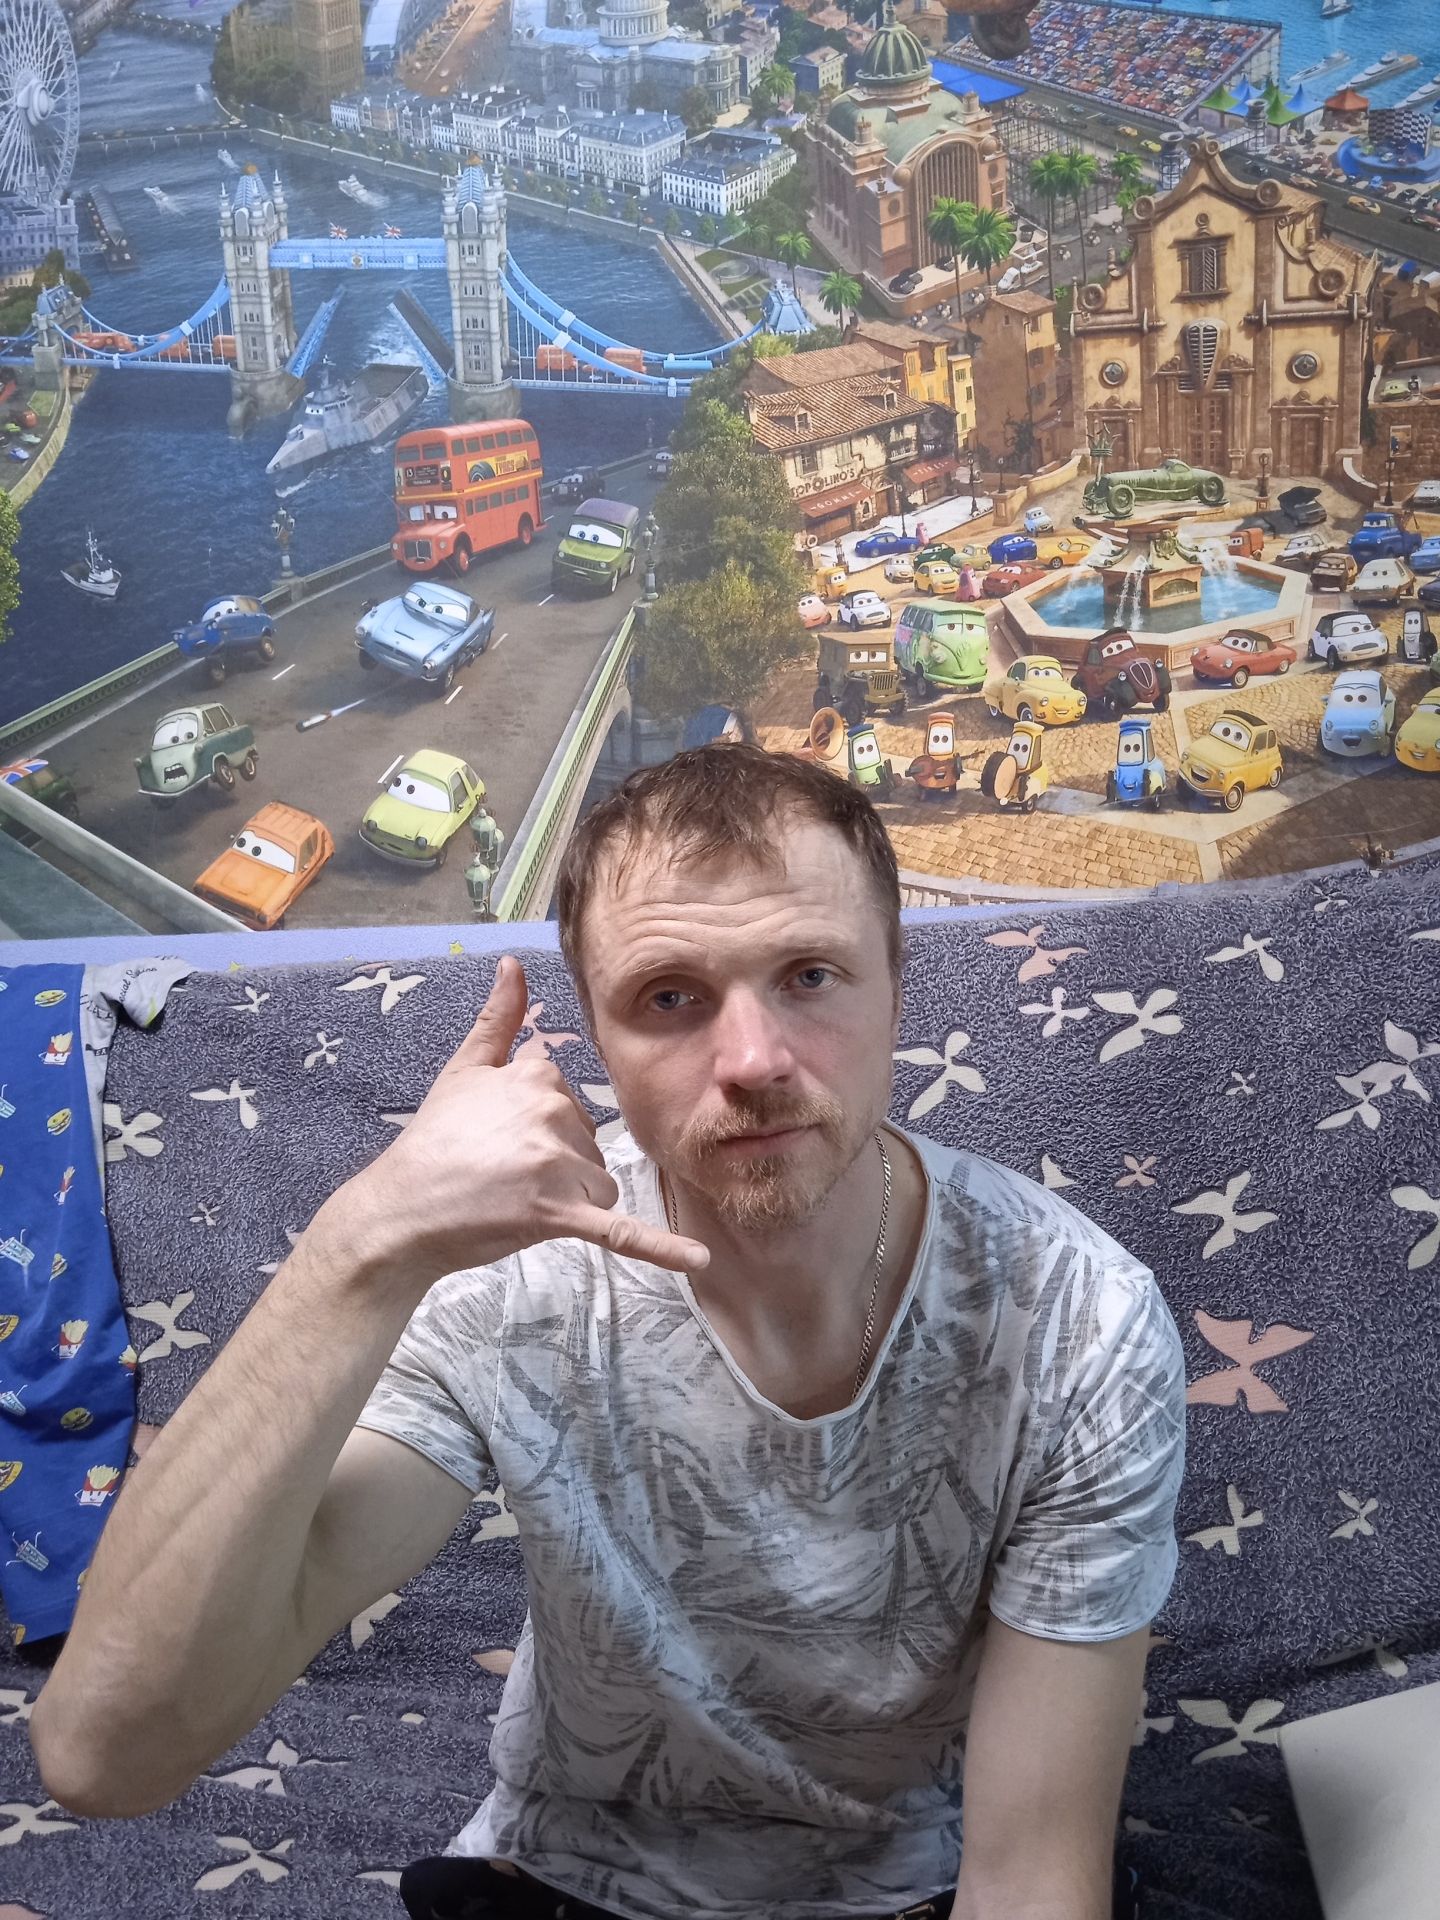
Label: clear